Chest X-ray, PA view. Patient: 54 years old, sex F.
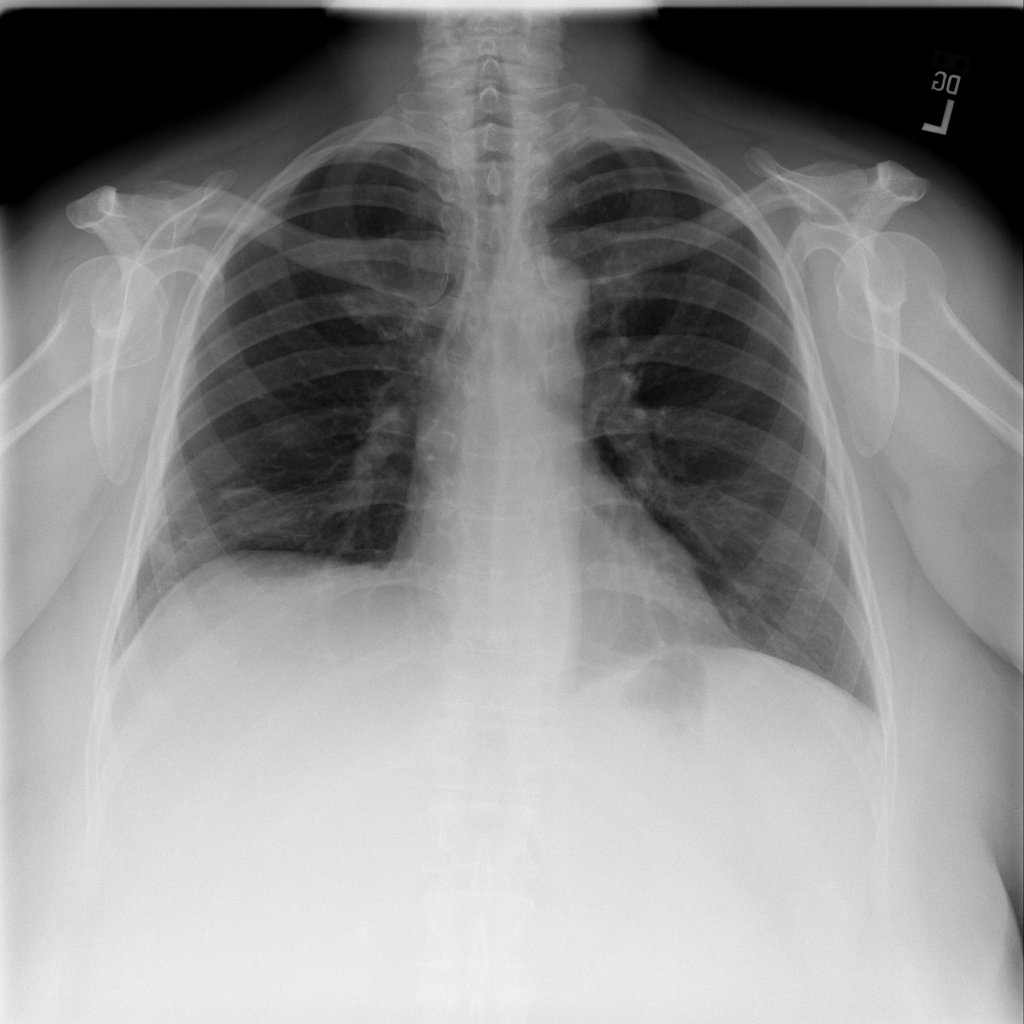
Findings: No Finding